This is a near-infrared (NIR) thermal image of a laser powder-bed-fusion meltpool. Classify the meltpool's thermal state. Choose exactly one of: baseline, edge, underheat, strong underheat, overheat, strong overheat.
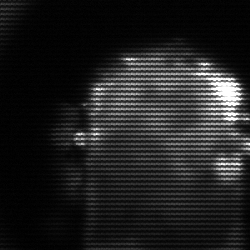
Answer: baseline